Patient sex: M
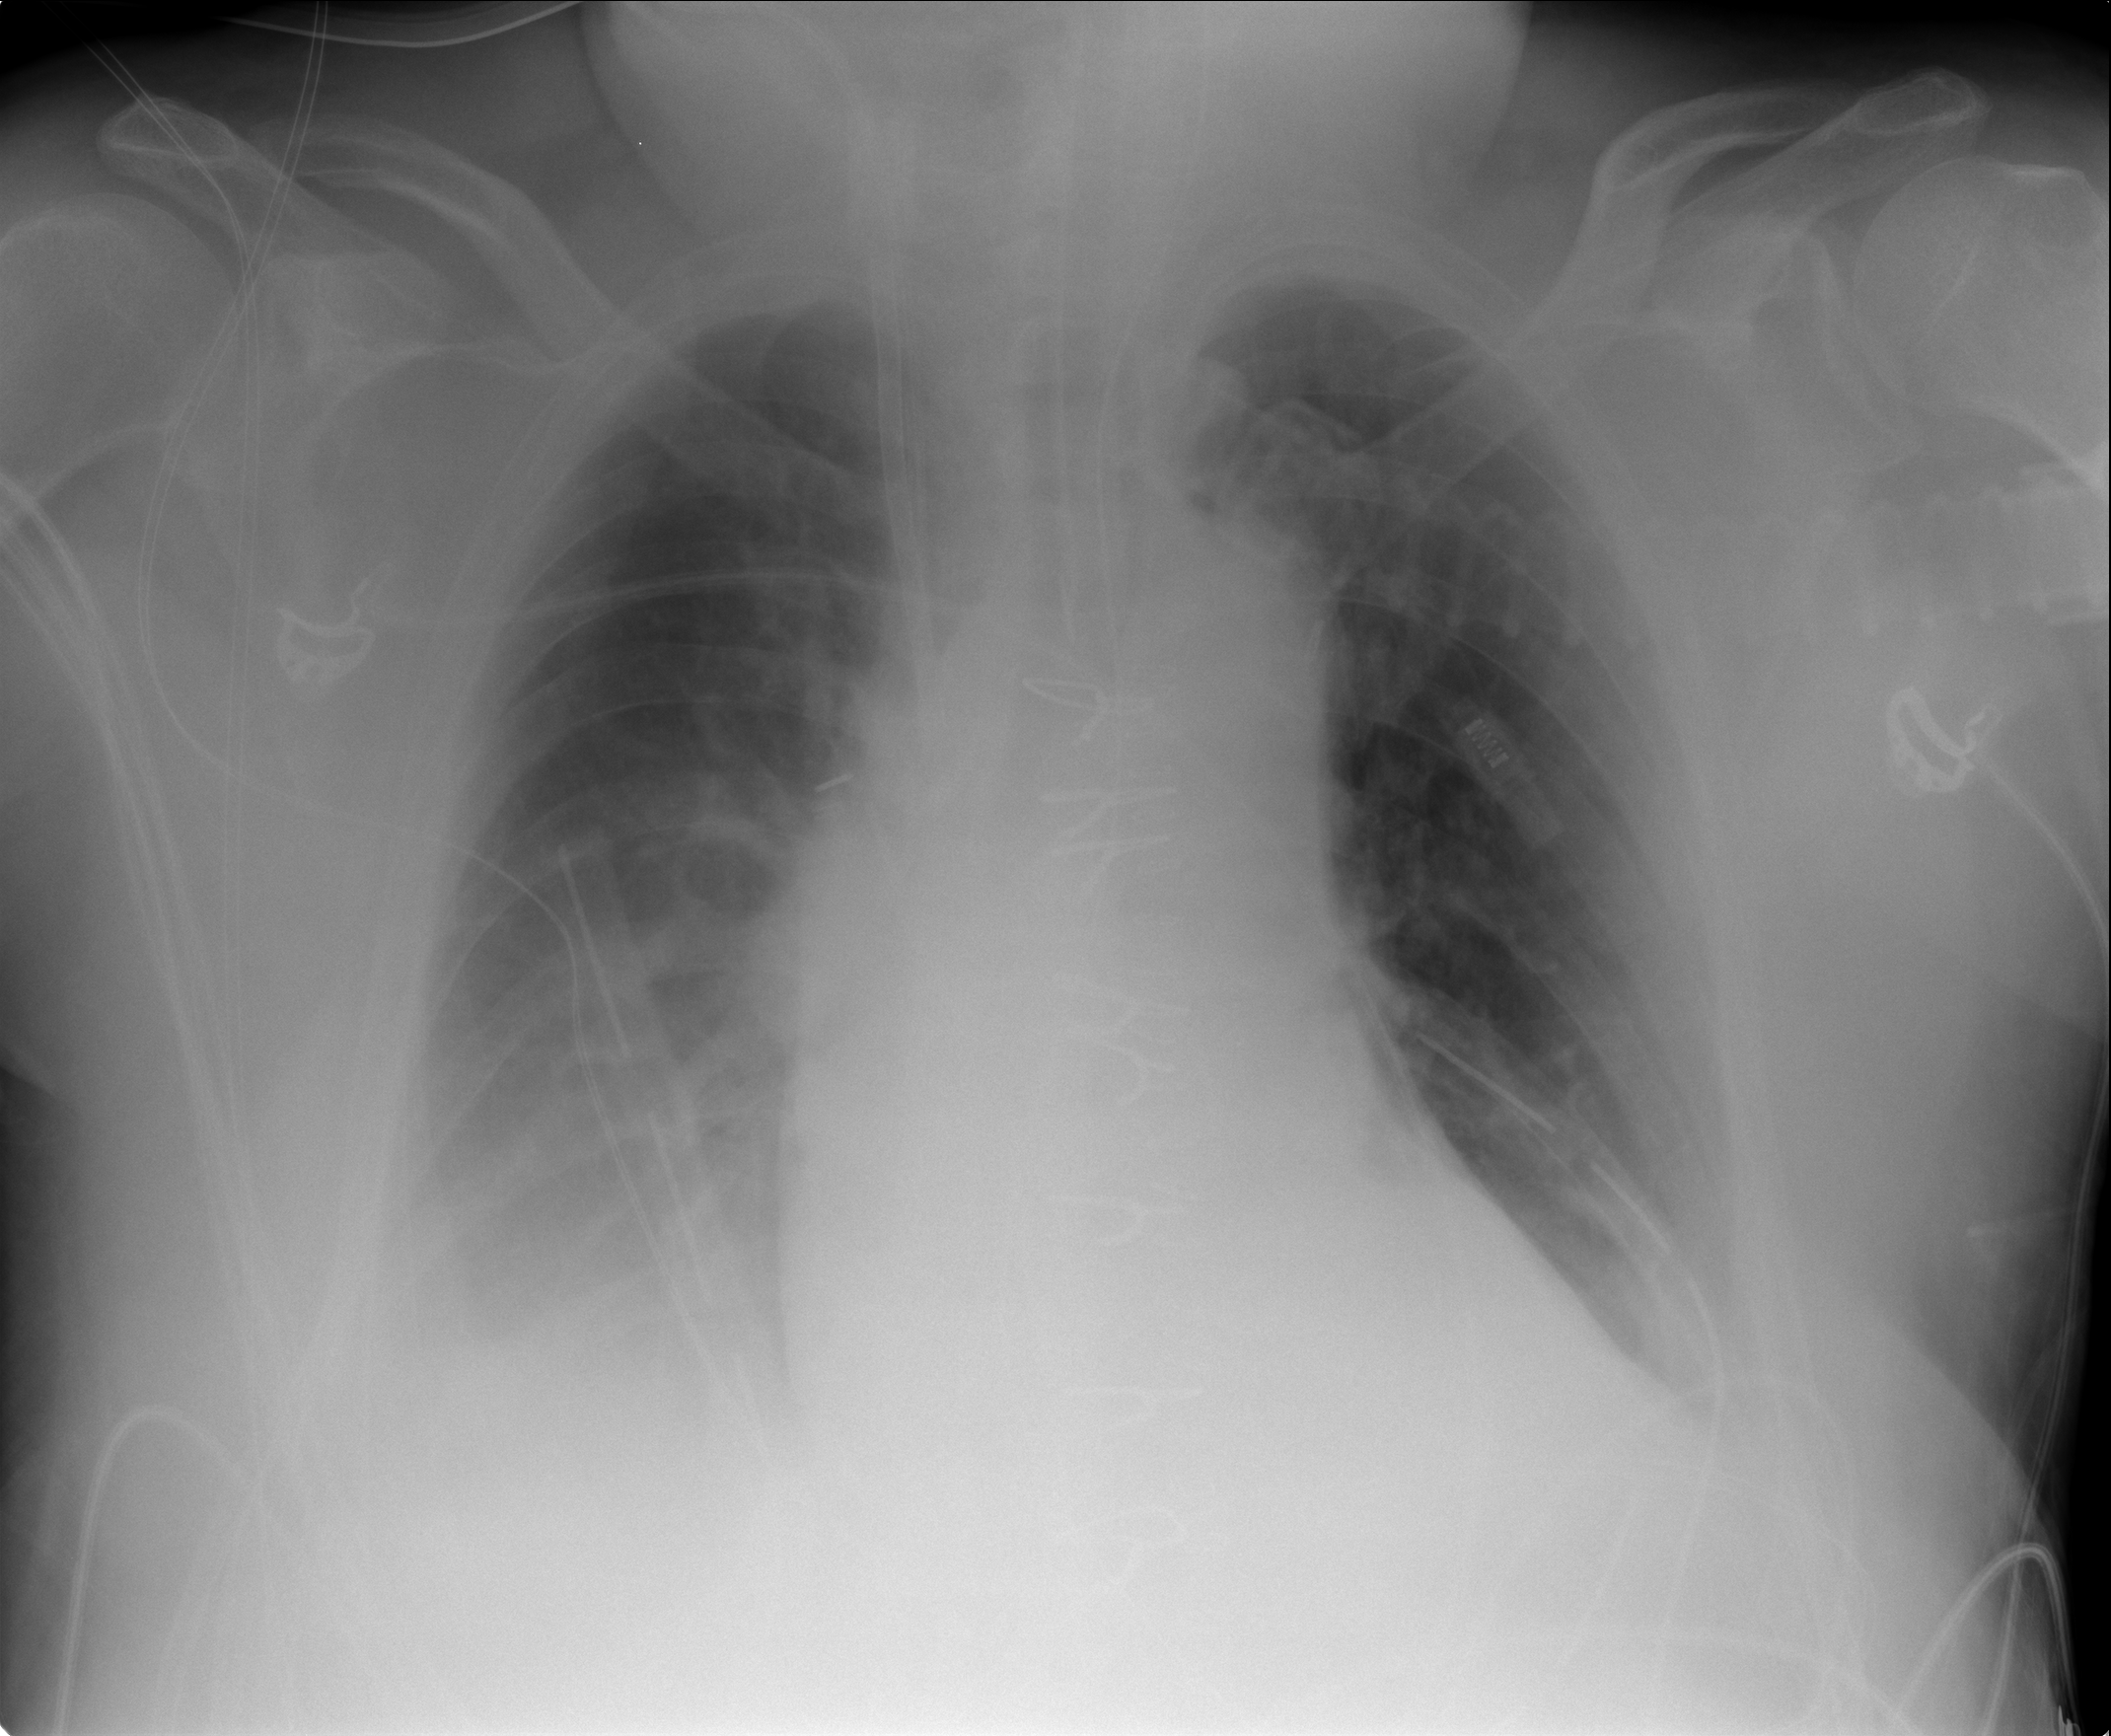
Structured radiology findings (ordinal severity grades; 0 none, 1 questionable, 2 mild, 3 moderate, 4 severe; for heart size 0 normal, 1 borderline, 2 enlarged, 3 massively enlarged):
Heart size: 2
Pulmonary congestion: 2
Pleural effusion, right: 2
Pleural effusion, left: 1
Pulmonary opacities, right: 0
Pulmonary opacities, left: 0
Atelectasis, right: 2
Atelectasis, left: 0